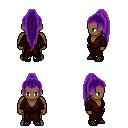
a pixel art fantasy rpg character, male body template, human, dark skin, brown robe, teal pants, purple extra-long topknot hairstyle, ghillies, four views (front, back, left, right), 2x2 character sprite sheet, small pixel art, hard edges, no anti-aliasing